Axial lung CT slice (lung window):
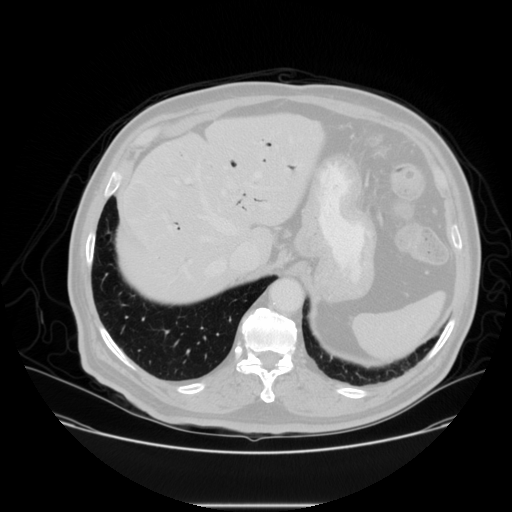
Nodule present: no